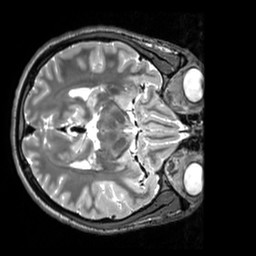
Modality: T2w
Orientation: axial
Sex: male
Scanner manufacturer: siemens
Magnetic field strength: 3 T
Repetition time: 3.2 s
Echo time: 0.409 s